Question: Count the number of objects in the diagram.
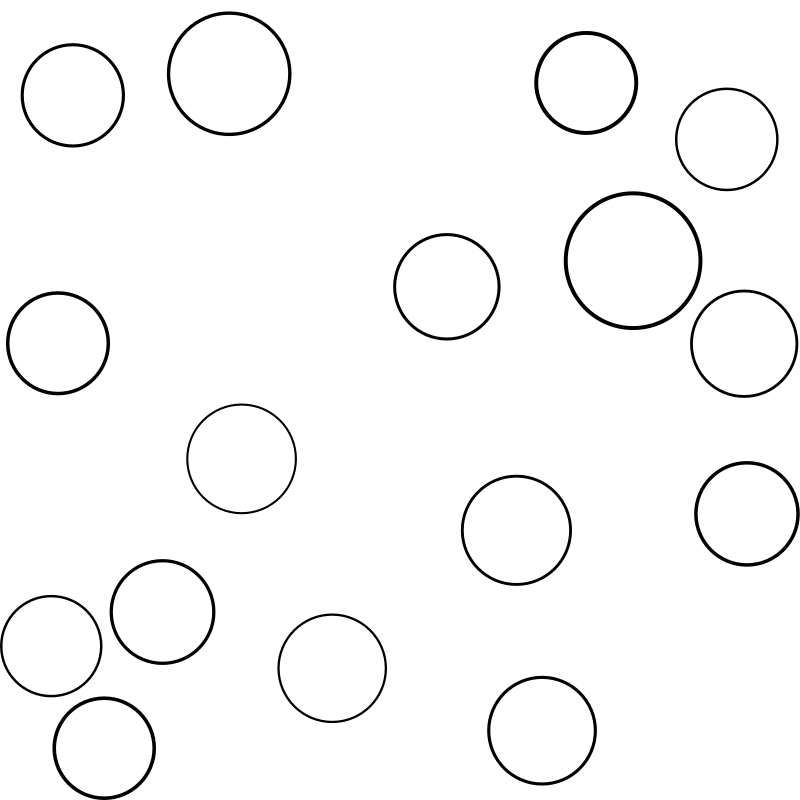
Answer: 16